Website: apple
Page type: order-returns
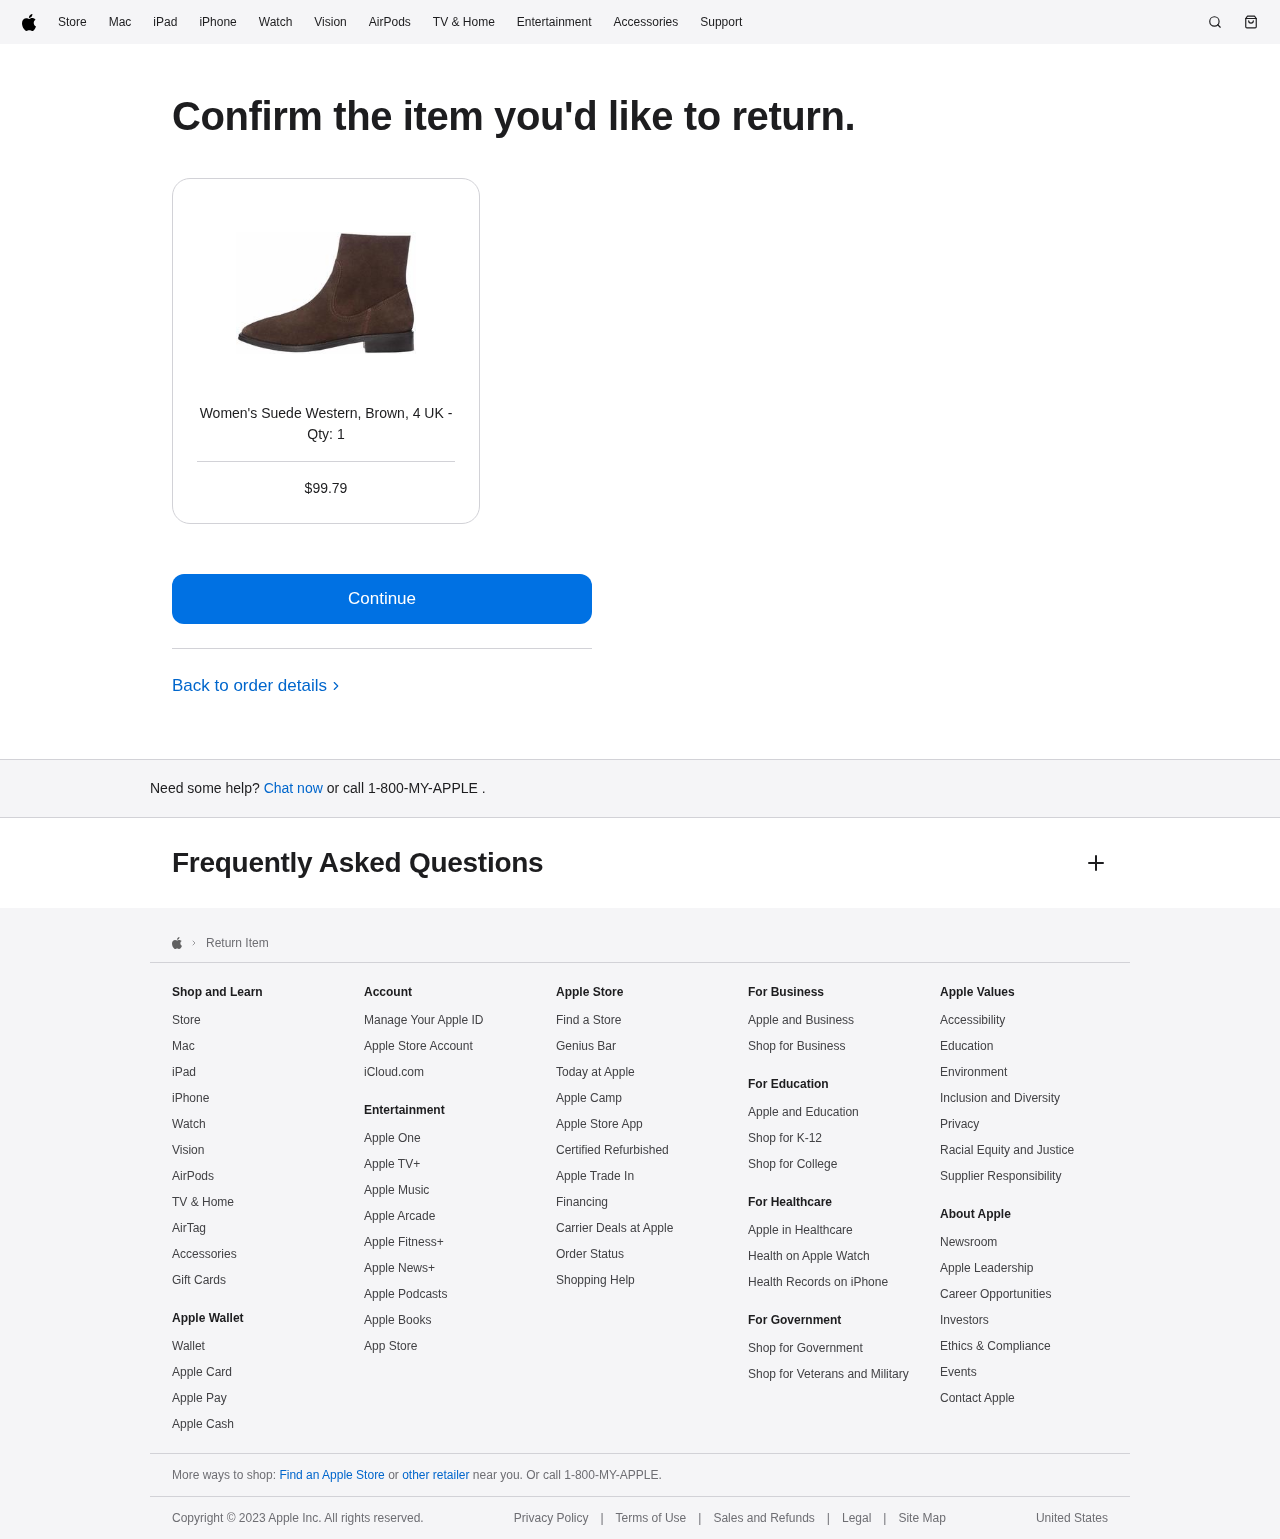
Product elements: key: PRODUCT1_NAME
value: Women's Suede Western, Brown, 4 UK
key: PRODUCT1_PRICE
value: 99.79
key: PRODUCT1_QUANTITY
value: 1